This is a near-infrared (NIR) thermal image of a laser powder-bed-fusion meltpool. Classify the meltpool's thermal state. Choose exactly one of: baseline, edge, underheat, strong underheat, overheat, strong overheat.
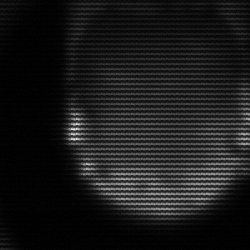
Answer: edge